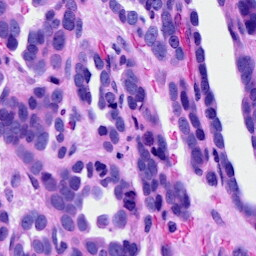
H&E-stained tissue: Ovarian